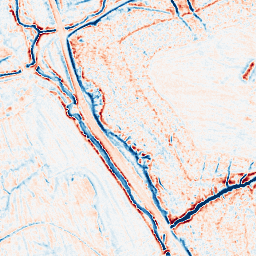
Category: edge_preserving
Decomposition family: anisotropic_diffusion
Decomposition parameters: iterations: 10
kappa: 10
gamma: 0.2
Upsampling method: cubic_mitchell
Upsampling parameters: scale: 4
Upsampling scale: 4